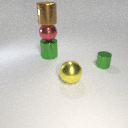
large green metal cylinder behind small green metal cylinder